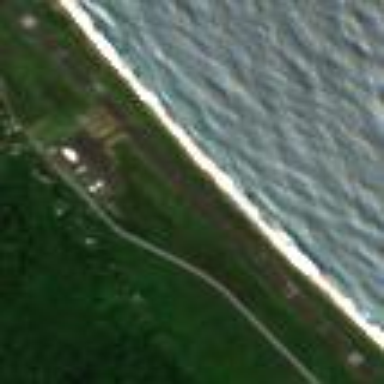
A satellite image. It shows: Area designated as runway within airport.